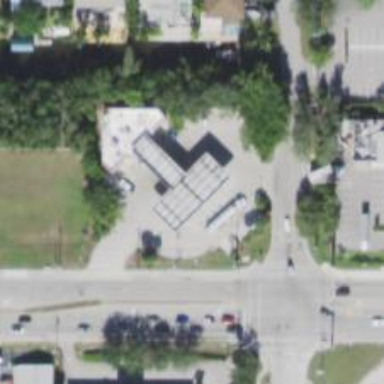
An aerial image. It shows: Convenience shop.